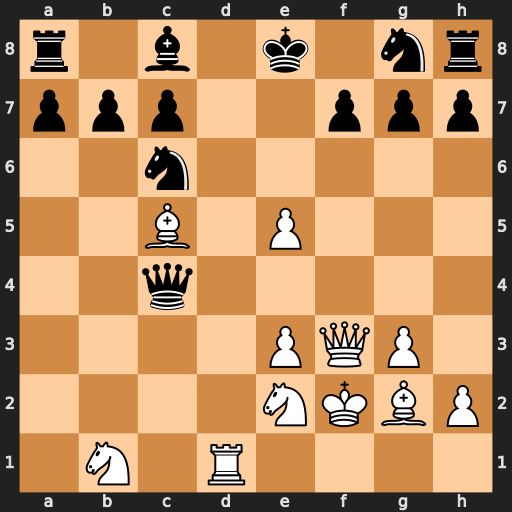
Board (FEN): r1b1k1nr/ppp2ppp/2n5/2B1P3/2q5/4PQP1/4NKBP/1N1R4
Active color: w
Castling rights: kq
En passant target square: -
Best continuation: Qxc6+ bxc6 Bxc6+ Bd7 Bxd7+